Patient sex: M
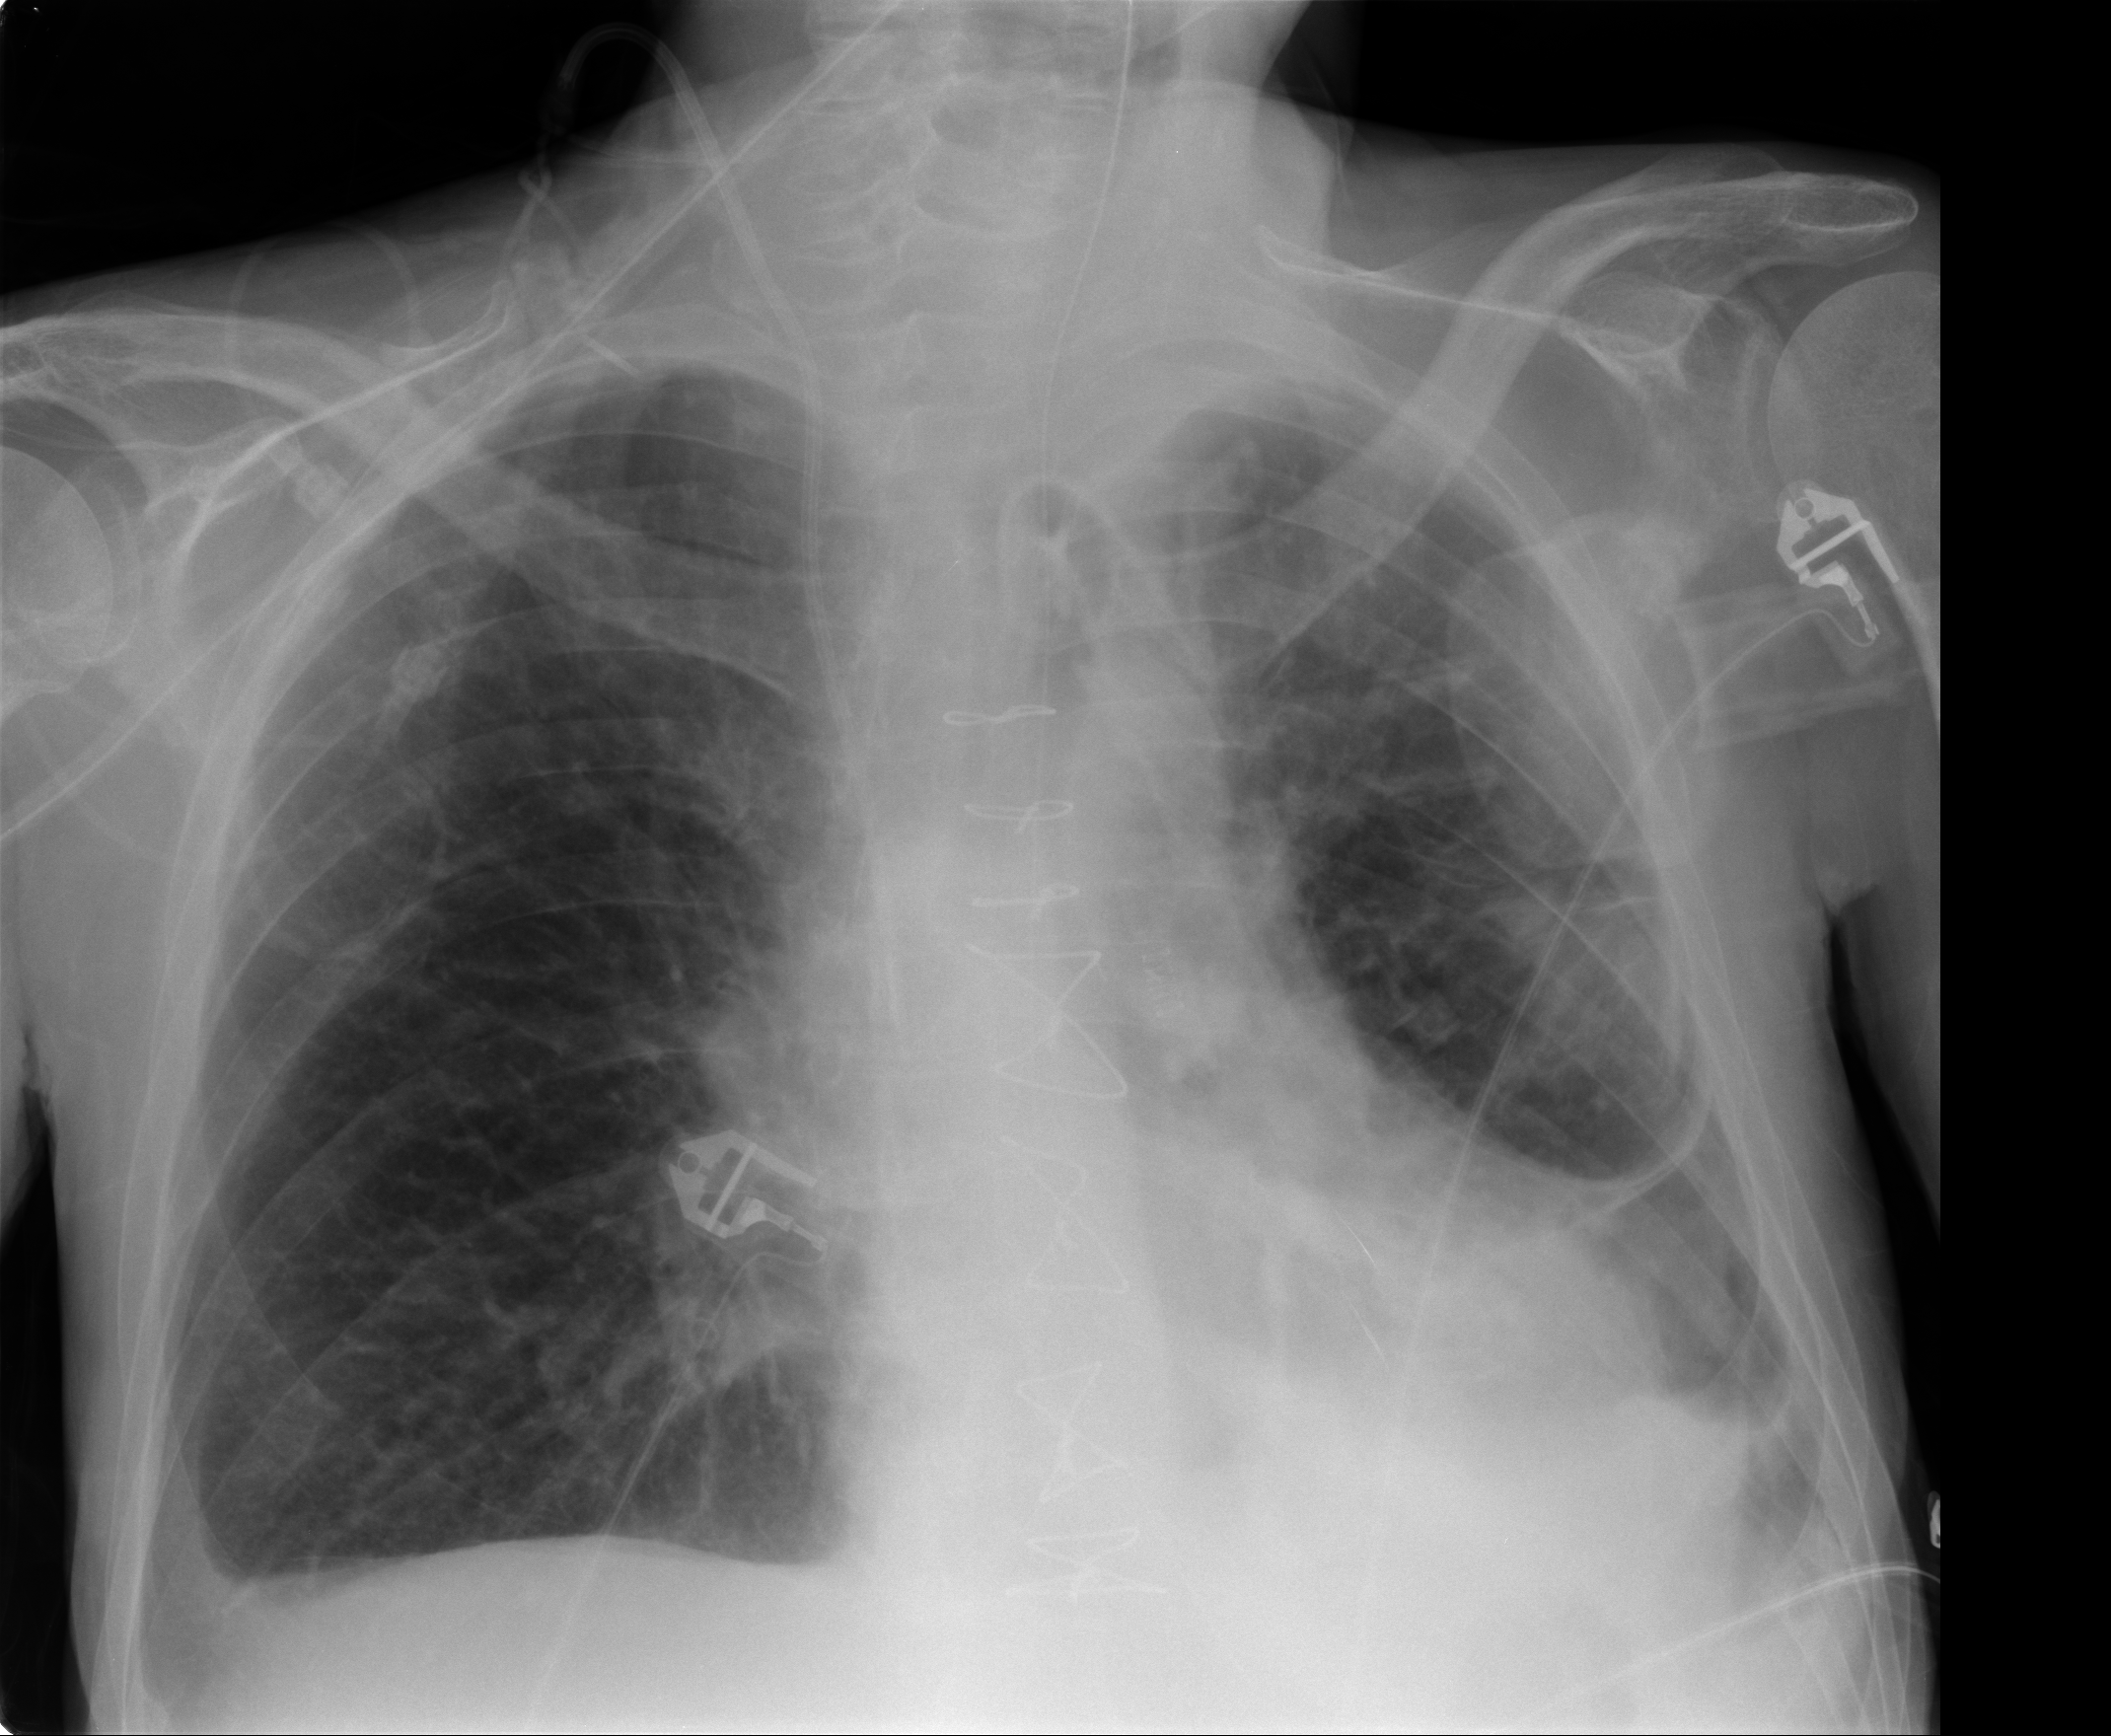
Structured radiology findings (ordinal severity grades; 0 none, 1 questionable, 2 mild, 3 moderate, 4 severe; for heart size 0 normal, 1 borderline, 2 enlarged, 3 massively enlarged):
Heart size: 0
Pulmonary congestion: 2
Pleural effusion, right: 2
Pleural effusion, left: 2
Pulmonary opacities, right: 0
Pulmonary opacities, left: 0
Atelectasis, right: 2
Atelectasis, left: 3